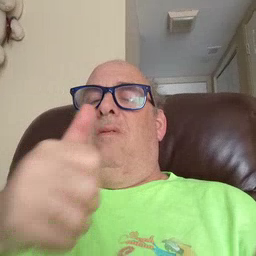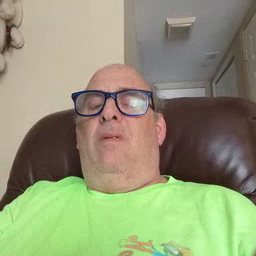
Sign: not